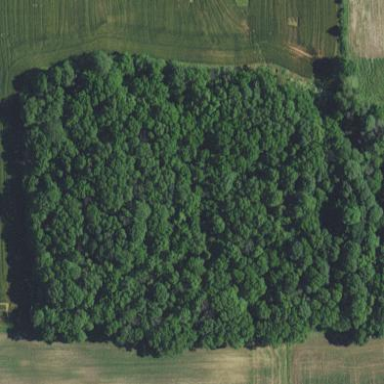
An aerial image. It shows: Beautiful woodland area.